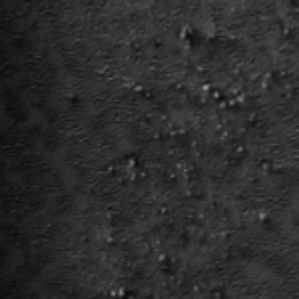
Label: frost